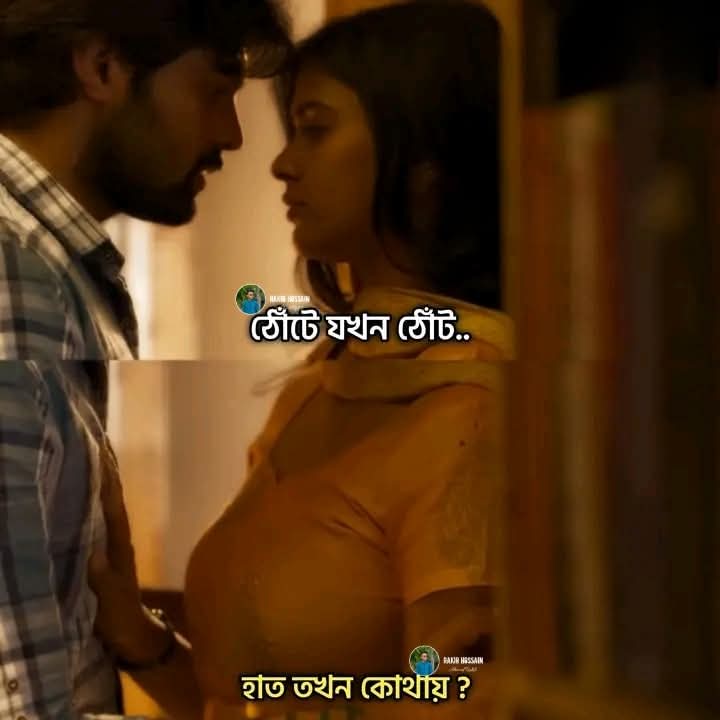
Text: ঠোঁটে যখন ঠোঁট..
হাত তখন কোথায়?
Label: Non Hate